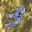
Label: 3